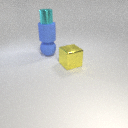
large blue rubber cylinder below small cyan metal cylinder